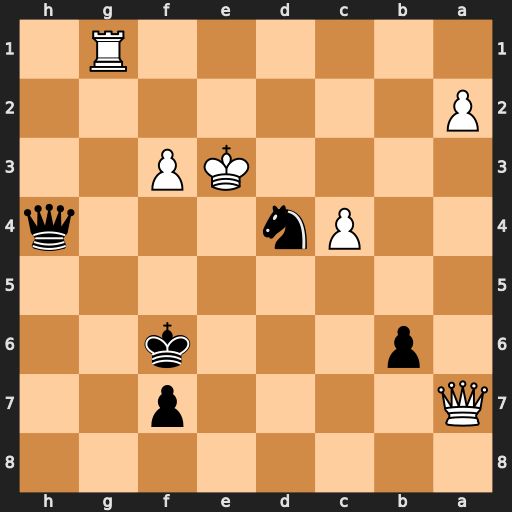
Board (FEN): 8/Q4p2/1p3k2/8/2Pn3q/4KP2/P7/6R1
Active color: b
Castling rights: -
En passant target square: -
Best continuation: Nf5+ Kd3 Qd4+